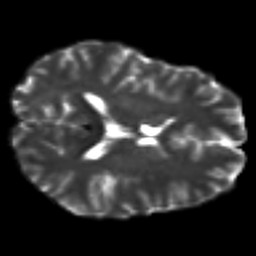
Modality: T2w
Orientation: axial
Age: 21
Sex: female
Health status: ill
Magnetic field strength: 3 T
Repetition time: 8.4 s
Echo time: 0.0926 s